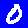
Digit: 0